Field crop: maize
Growth stage: 2
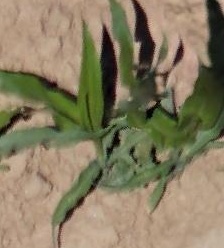
Species: maize